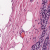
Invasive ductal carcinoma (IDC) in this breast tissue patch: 1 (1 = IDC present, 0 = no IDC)